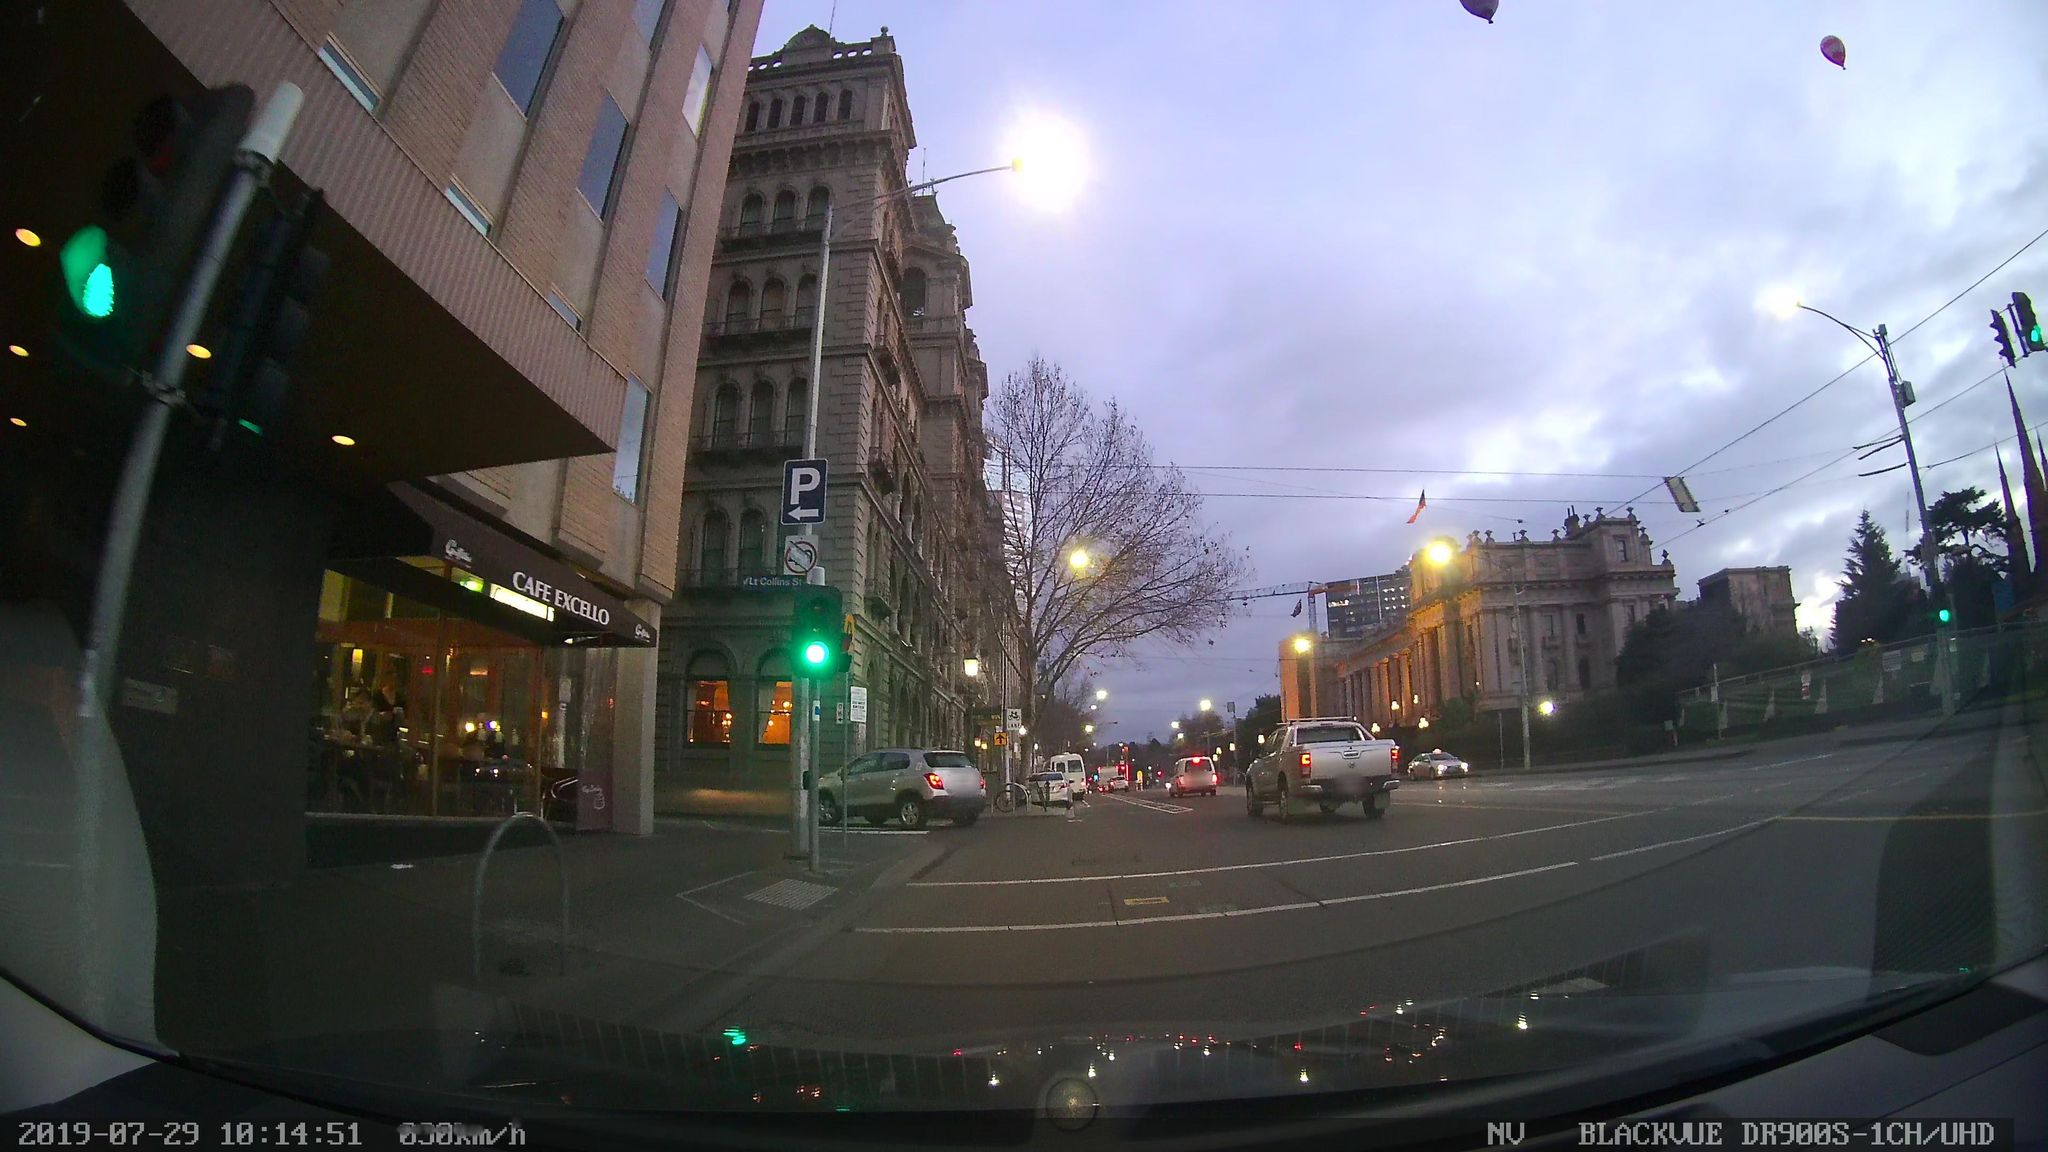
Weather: clear
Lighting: dusk/dawn
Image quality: good
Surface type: driving surface
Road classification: tertiary
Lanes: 1
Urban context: urban centre
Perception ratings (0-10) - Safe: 1.46, Lively: 5.94, Beautiful: 5.09, Boring: 0.56, Depressing: 1.42, Wealthy: 4.66